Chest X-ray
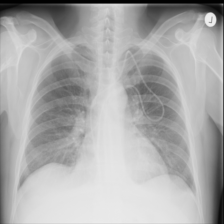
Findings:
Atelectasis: positive
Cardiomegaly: negative
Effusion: positive
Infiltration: negative
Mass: negative
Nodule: negative
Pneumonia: negative
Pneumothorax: negative
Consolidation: negative
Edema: negative
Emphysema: negative
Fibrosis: negative
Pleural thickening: negative
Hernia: negative